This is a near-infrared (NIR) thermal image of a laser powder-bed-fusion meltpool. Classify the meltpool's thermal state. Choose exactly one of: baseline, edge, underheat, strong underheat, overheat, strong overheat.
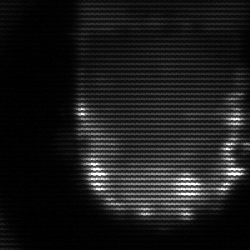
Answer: baseline